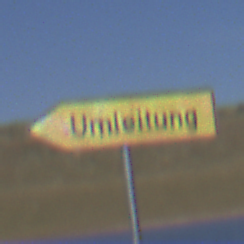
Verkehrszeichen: UmleitungswegweiserLinksweisend
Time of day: MorningAfternoon
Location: Outdoor (Nature)
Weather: Clear
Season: NotSpecified
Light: Natural